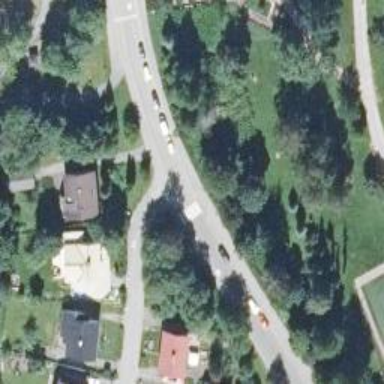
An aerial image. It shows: Marked crossing on footway.